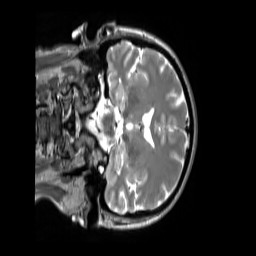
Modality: T2w
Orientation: coronal
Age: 50
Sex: female
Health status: ill
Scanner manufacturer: siemens
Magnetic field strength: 3 T
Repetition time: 2.8 s
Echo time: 0.326 s